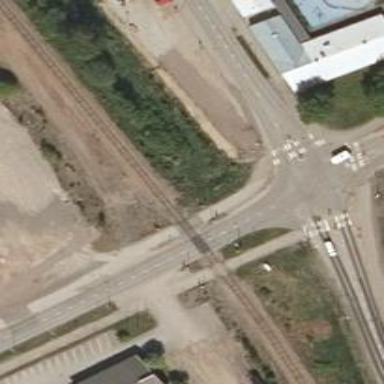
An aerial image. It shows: Level crossing with both lights and saltire in place.